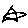
Label: star